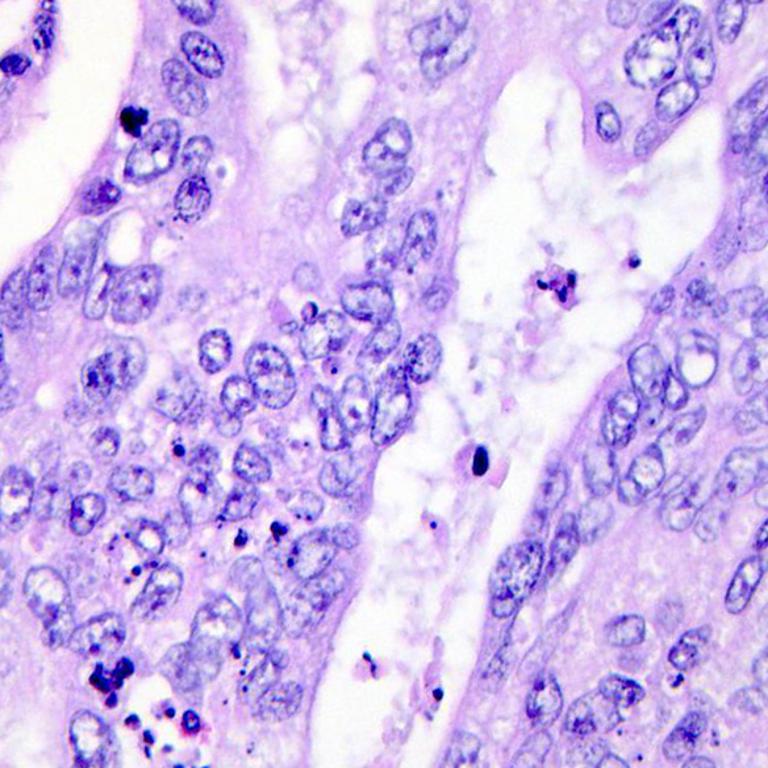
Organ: colon
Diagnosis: adenocarcinomas